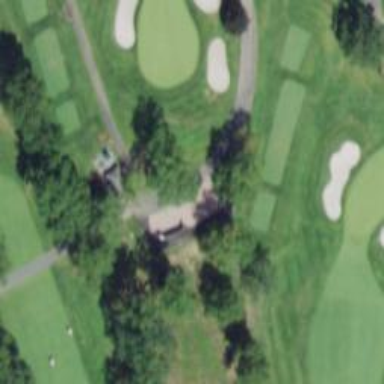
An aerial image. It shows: Pathway for golfing.